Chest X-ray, AP view. Patient: 33 years old, sex F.
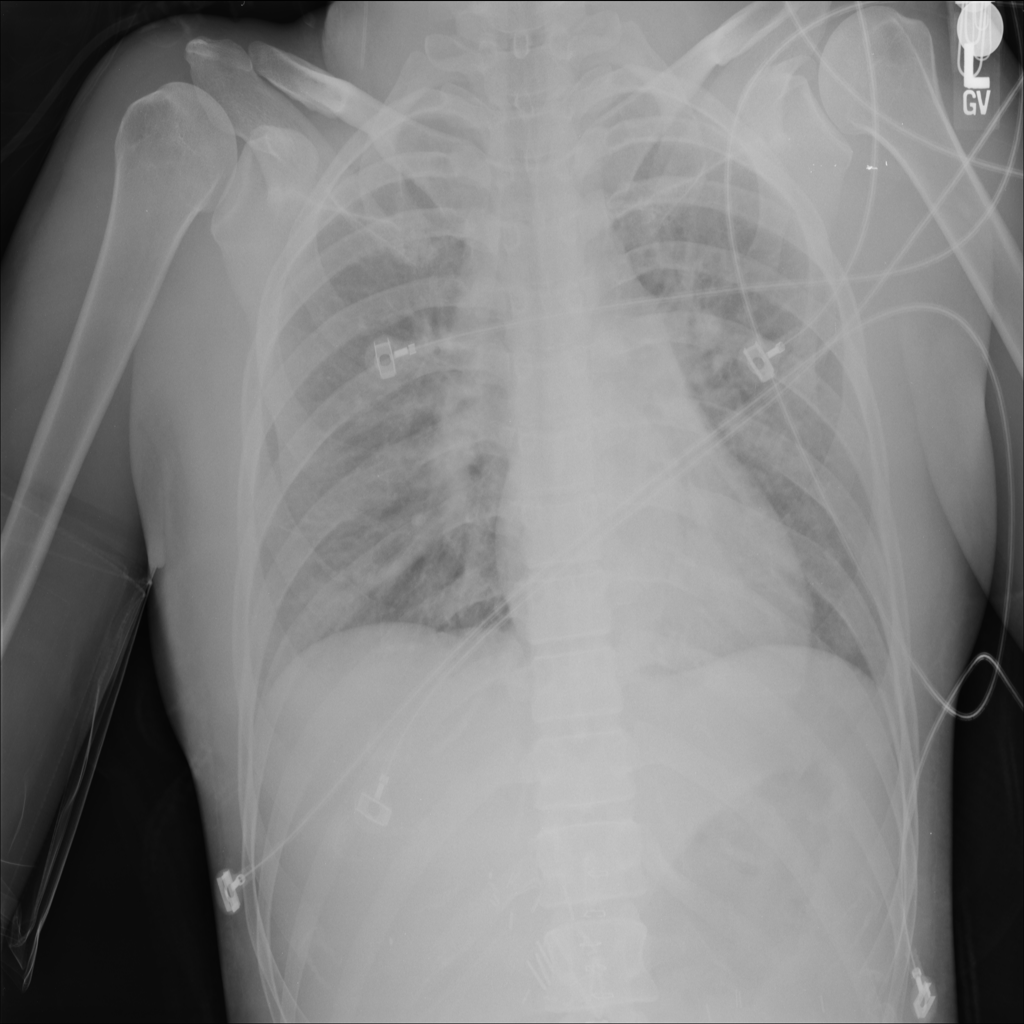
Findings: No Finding